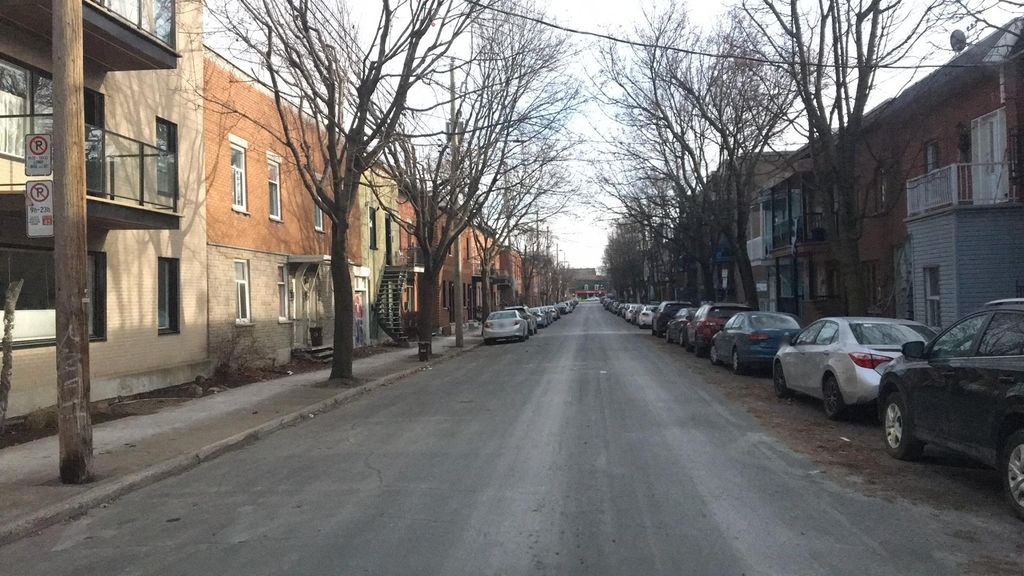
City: montreal